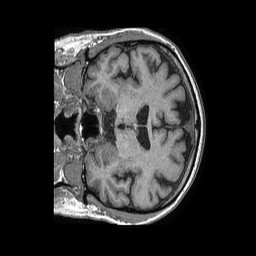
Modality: T1w
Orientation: coronal
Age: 62
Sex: male
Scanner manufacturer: philips
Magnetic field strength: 1.5 T
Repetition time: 0.007711 s
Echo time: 0.003568 s